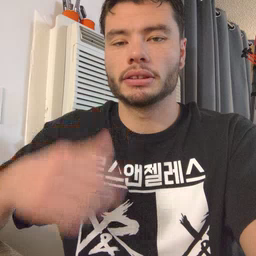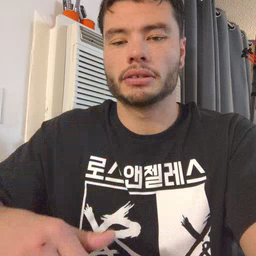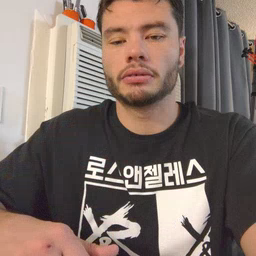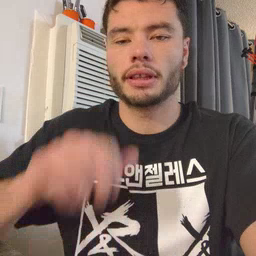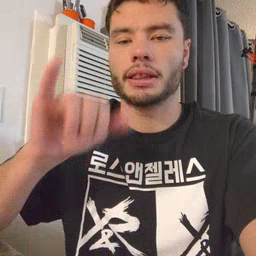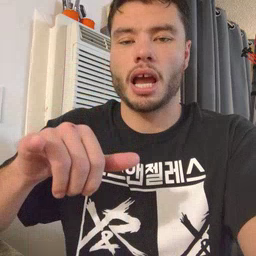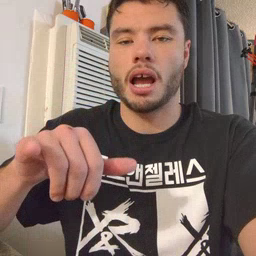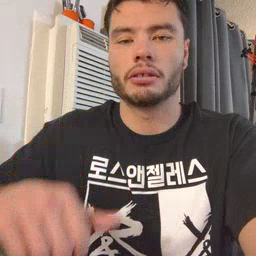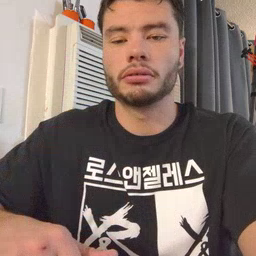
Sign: that